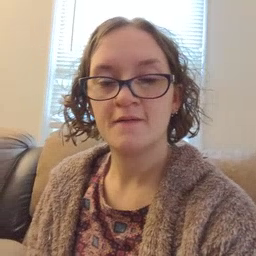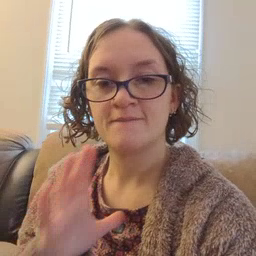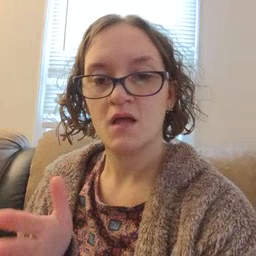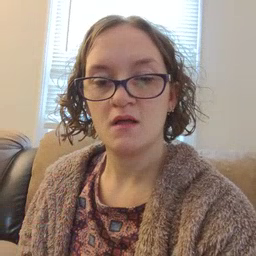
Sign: fine